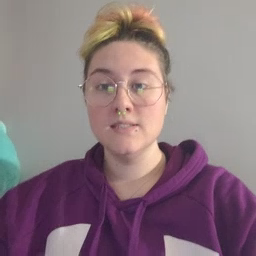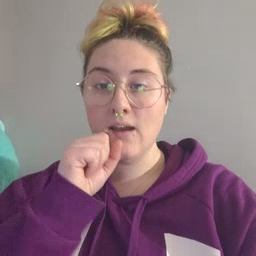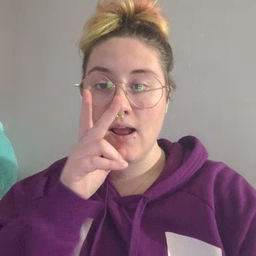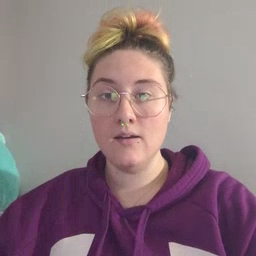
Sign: snack